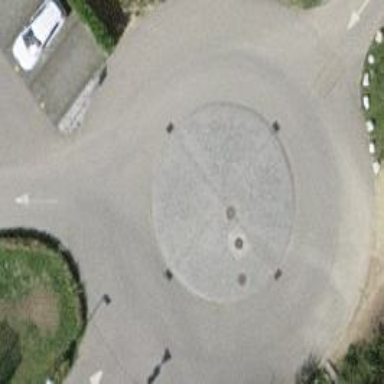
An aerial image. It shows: Mini roundabout on the road.